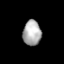
Tissue: lung
Cell type: Epithelial cells
Senescence score: 0.2097
Nuclear area (px): 444
Mean DAPI intensity: 174.946